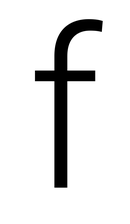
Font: Roboto_Light